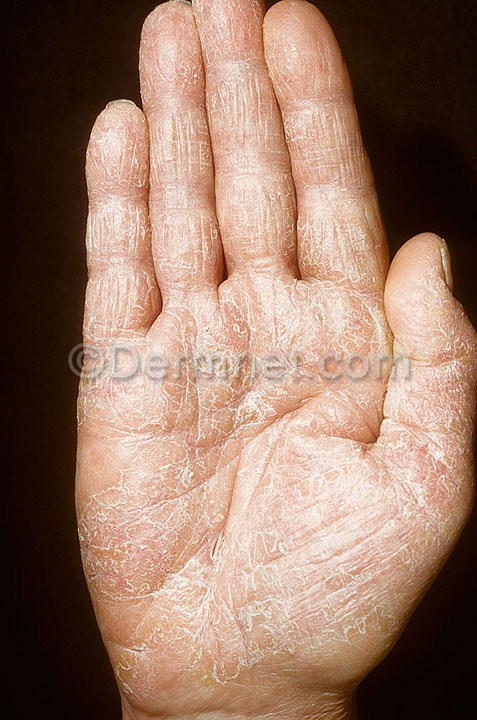
Disease: Eczema Photos